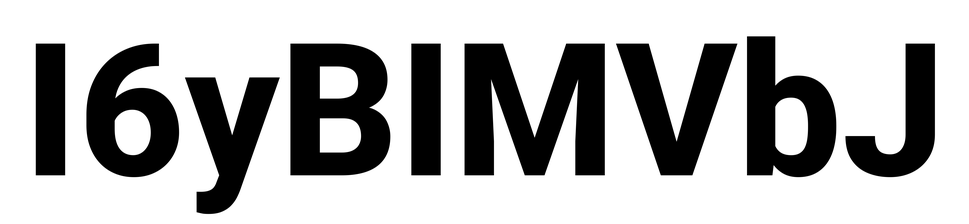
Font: Roboto_ExtraBold